Question: I have an AdvancedDatagrid with two columns: Code (strings), and Value (numbers). I use the same sort function for each column. What I want to do is to sort both columns based on the Value column (numeric data), but where there is no number available, I want the sorting to be done alphabetically for the Code column.
I have simplified the problem I am facing with an example to represent what I am trying to do:
The picture shows the two columns, with the sorting of both columns based on the Value column.
Where the value is NaN, I want the Code column values to be sorted Alphabetically. So the One, Two, Three, Four would remain the same, but BADC would be ABCD.

'''
<mx:Application xmlns:mx="http://www.adobe.com/2006/mxml"
layout="absolute" minWidth="955" minHeight="600" initialize="initializeHandler(event)">
<mx:Script>
<![CDATA[
import mx.collections.ArrayCollection;
import mx.events.FlexEvent;
import mx.utils.ObjectUtil;
[Bindable]
private var ac:ArrayCollection;
protected function initializeHandler(event:FlexEvent):void
{
ac = new ArrayCollection();
var one:NameValueObject = new NameValueObject("One", 1);
var two:NameValueObject = new NameValueObject("Two", 2);
var three:NameValueObject = new NameValueObject("Three", 3);
var four:NameValueObject = new NameValueObject("Four", 4);
var a:NameValueObject = new NameValueObject("A", NaN);
var b:NameValueObject = new NameValueObject("B", NaN);
var c:NameValueObject = new NameValueObject("C", NaN);
var d:NameValueObject = new NameValueObject("D", NaN);
ac.addItem(one);
ac.addItem(two);
ac.addItem(three);
ac.addItem(four);
ac.addItem(b);
ac.addItem(a);
ac.addItem(d);
ac.addItem(c);
}
private function numericValueSort(obj1:Object, obj2:Object):int
{
var value1:Number = (obj1 as NameValueObject).value;
var value2:Number = (obj2 as NameValueObject).value;
return ObjectUtil.numericCompare(value1, value2);
}
private function codeLabelFunction(item:Object, column:AdvancedDataGridColumn):String
{
return (item as NameValueObject).code;
}
]]>
</mx:Script>
<mx:AdvancedDataGrid width="500" height="300" dataProvider="{ac}">
<mx:columns>
<mx:AdvancedDataGridColumn id="codeColumn"
headerText="Code"
dataField="value"
labelFunction="codeLabelFunction"
sortCompareFunction="numericValueSort">
</mx:AdvancedDataGridColumn>
<mx:AdvancedDataGridColumn id="numericValueColumn"
headerText="Value"
dataField="value"
sortCompareFunction="numericValueSort">
</mx:AdvancedDataGridColumn>
</mx:columns>
</mx:AdvancedDataGrid>
</mx:Application>
'''
The NaveValueObject class
'''
package
{
public class NameValueObject
{
public var code:String;
public var value:Number;
public function NameValueObject(aCode:String, aNumber:Number)
{
code = aCode;
value = aNumber;
}
}
}
'''
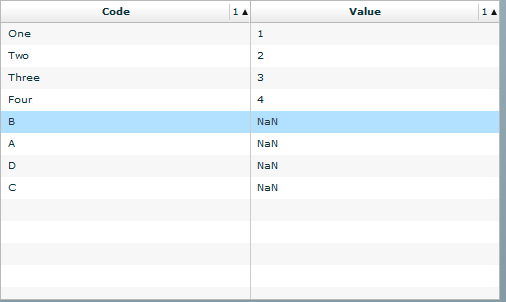
Answer: I figured it out, and this is the sortCompareFunction I ended up using:
It checks for the 3 possible conditions of a value/s being invalid.
If the only one is NaN, returns 1 or -1, otherwise does a sort based on the
code column.
Then if both values are valid (not NaN), does a regualar compare:
'''
private function numericValueSort(obj1:Object, obj2:Object):int
{
var o1:NameValueObject = obj1 as NameValueObject;
var o2:NameValueObject = obj2 as NameValueObject;
if( isNaN(o1.value) && !isNaN(o2.value) ){
return 1; // o1 appears after o2;
}
if( !isNaN(o1.value) && isNaN(o2.value) ){
return -1; // o1 appears before o2
}
if( isNaN(o1.value) && isNaN(o2.value) ){
// Both values are NaN, so they will have been placed
// at the end when compared with valid values (from previous two
// IF statements, but now to compare to each other, we sort using the
// code field
return ObjectUtil.stringCompare(o1.code, o2.code);
}
// If neither value is NaN, then do a regular numeric compare
return ObjectUtil.numericCompare(o1.value, o2.value);
}
'''